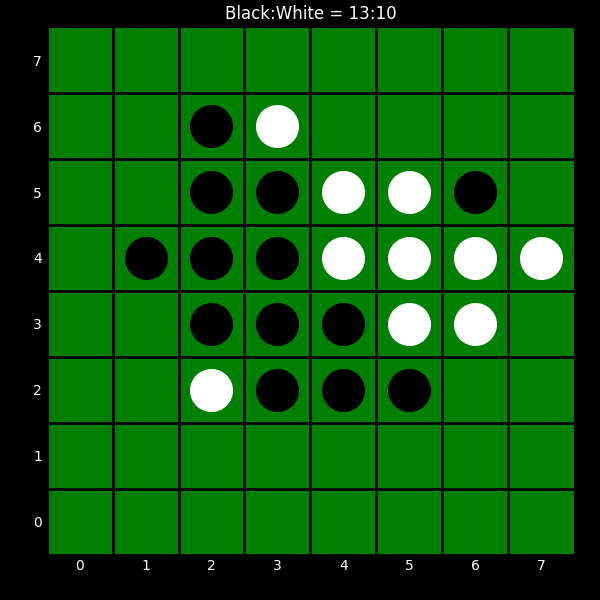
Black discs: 13
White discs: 10